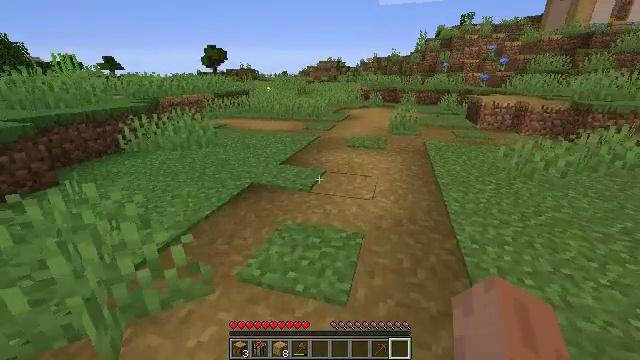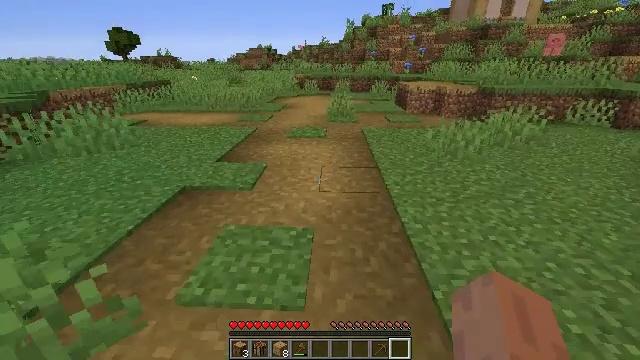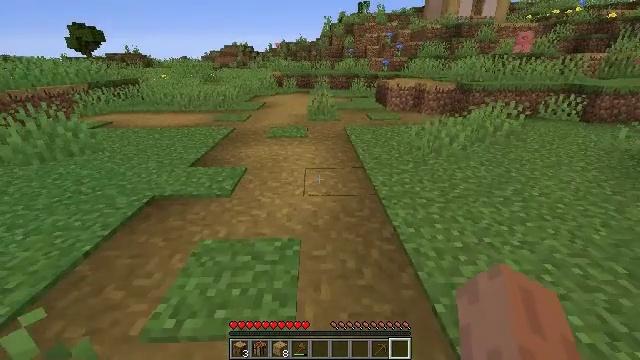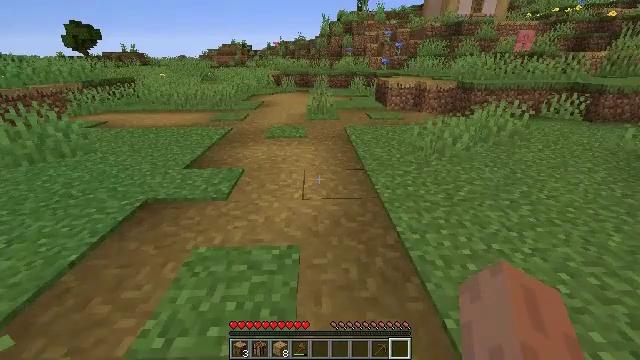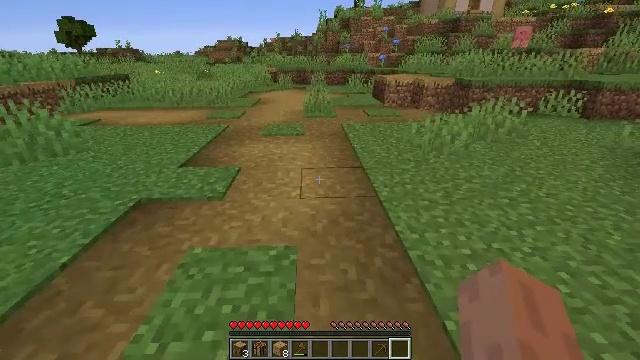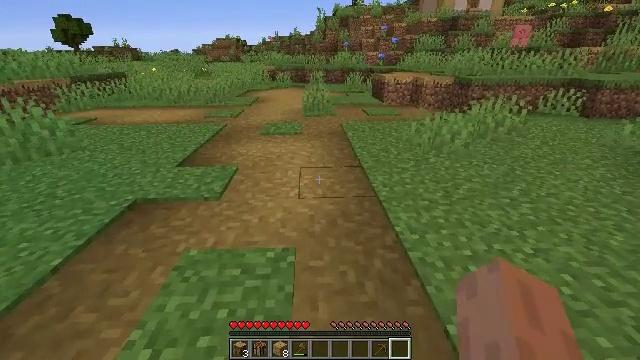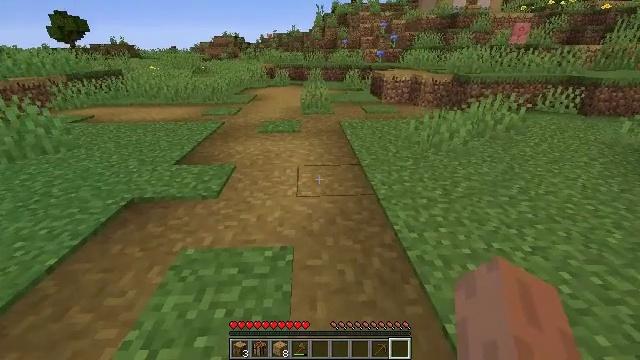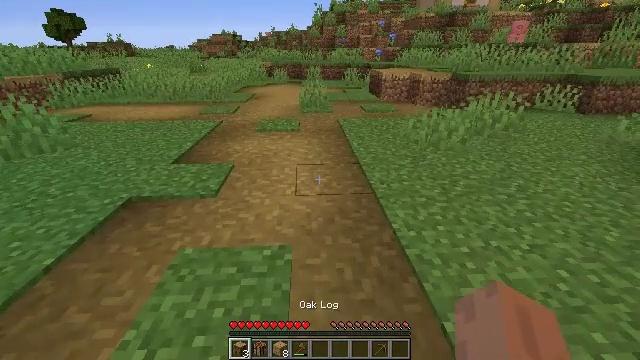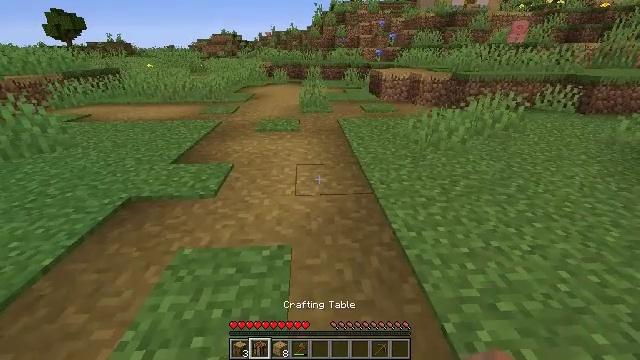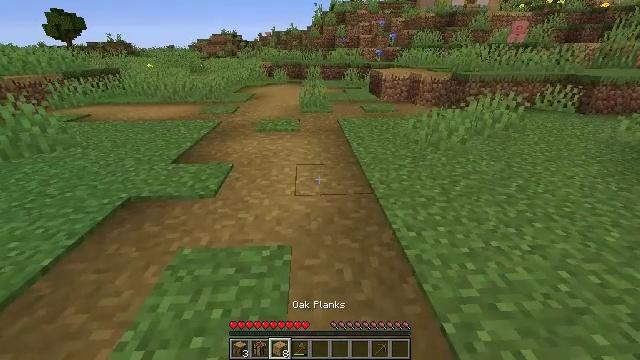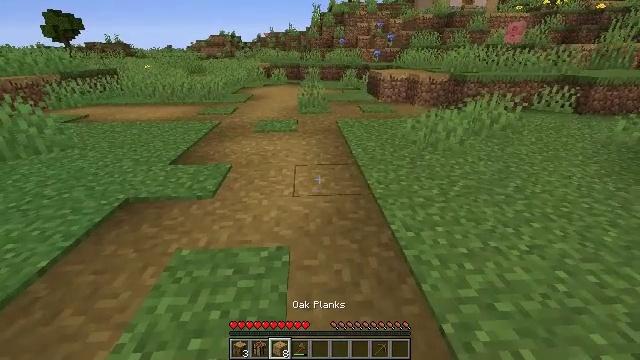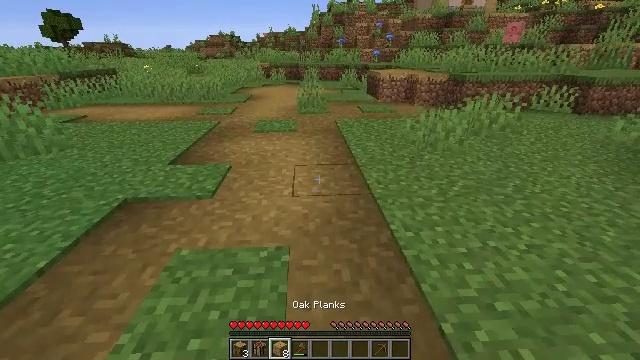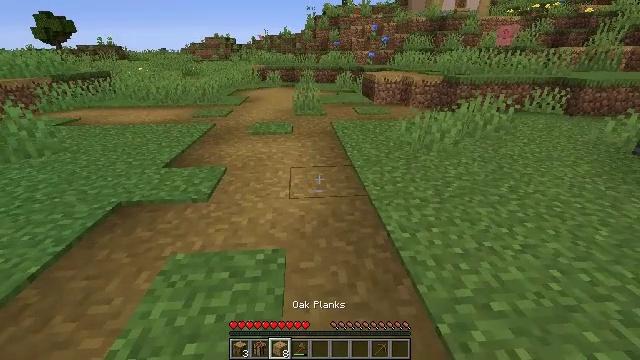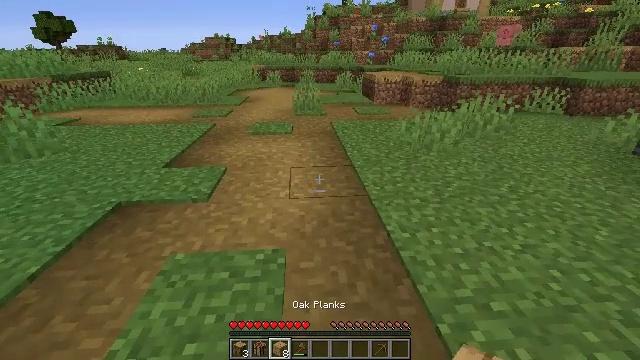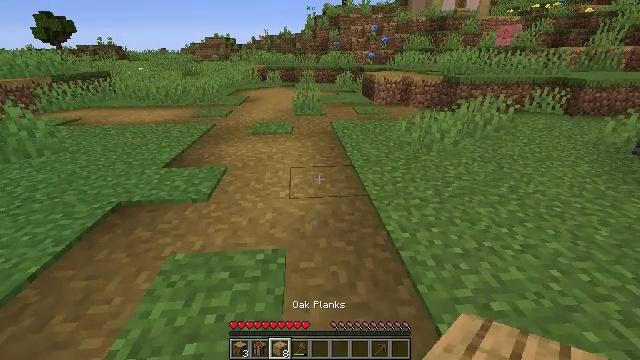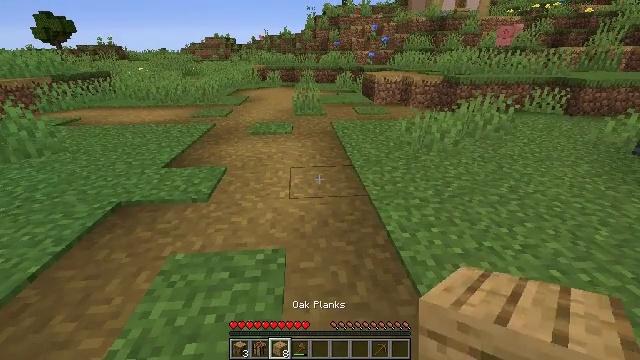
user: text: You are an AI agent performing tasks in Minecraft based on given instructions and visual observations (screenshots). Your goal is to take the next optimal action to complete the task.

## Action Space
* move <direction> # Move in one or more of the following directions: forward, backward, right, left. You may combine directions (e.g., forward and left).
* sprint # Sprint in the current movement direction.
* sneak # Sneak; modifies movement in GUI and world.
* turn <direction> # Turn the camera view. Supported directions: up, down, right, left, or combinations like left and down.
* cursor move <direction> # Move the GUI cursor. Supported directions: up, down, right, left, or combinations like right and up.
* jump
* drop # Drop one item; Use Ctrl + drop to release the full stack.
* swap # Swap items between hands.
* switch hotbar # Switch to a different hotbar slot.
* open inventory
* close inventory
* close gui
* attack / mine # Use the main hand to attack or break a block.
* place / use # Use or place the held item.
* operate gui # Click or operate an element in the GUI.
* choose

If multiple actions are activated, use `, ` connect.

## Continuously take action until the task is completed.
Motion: motion action
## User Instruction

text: Reclaim the grass path segment.
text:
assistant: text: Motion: move forward, turn right and down
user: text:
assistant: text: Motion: move forward, turn right
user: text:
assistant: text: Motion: no_op
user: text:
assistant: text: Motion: no_op
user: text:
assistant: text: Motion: no_op
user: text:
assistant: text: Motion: no_op
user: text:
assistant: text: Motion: no_op
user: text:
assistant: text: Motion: no_op
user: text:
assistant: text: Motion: no_op
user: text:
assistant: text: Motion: no_op
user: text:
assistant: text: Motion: no_op
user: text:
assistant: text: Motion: no_op
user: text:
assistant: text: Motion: no_op
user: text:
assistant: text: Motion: no_op
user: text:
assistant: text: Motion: no_op
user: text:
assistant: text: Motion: no_op
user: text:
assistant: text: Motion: no_op
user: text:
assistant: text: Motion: no_op
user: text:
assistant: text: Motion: no_op
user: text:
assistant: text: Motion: no_op
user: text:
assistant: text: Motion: no_op
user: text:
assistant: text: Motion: no_op
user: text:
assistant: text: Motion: no_op
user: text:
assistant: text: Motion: no_op
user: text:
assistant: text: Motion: no_op
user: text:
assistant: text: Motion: no_op
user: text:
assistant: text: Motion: no_op
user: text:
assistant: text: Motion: no_op
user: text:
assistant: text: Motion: no_op
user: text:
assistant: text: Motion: no_op